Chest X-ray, AP view. Patient: 50 years old, sex M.
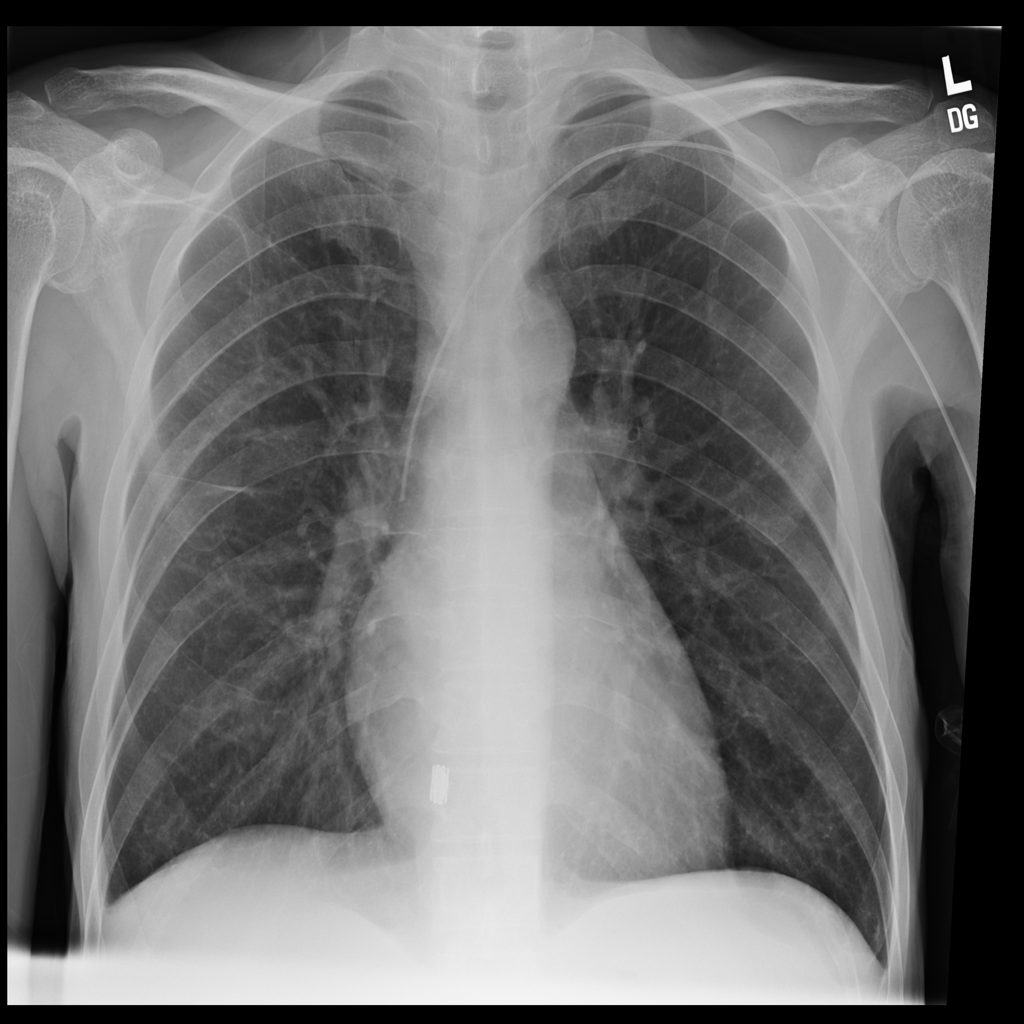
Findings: No Finding